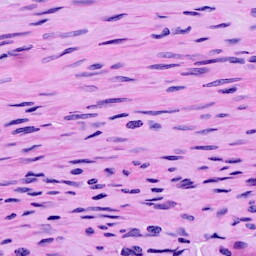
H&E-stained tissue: Ovarian